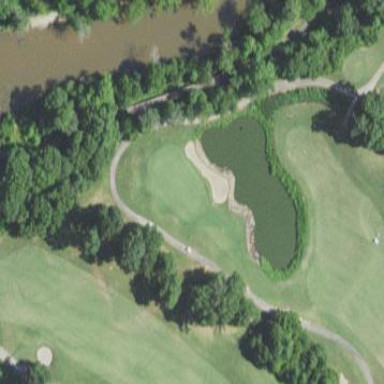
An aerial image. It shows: Grassy area designated as golf fairway.